Field crop: maize
Growth stage: 2
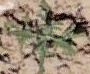
Species: atriplex